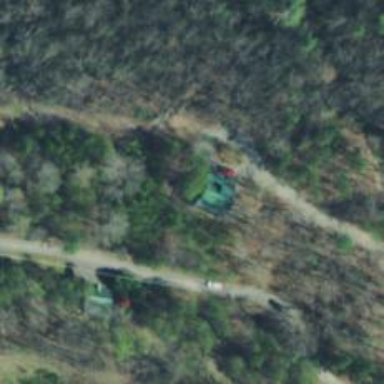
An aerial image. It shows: Cabin for tourism purposes.